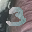
Label: 3